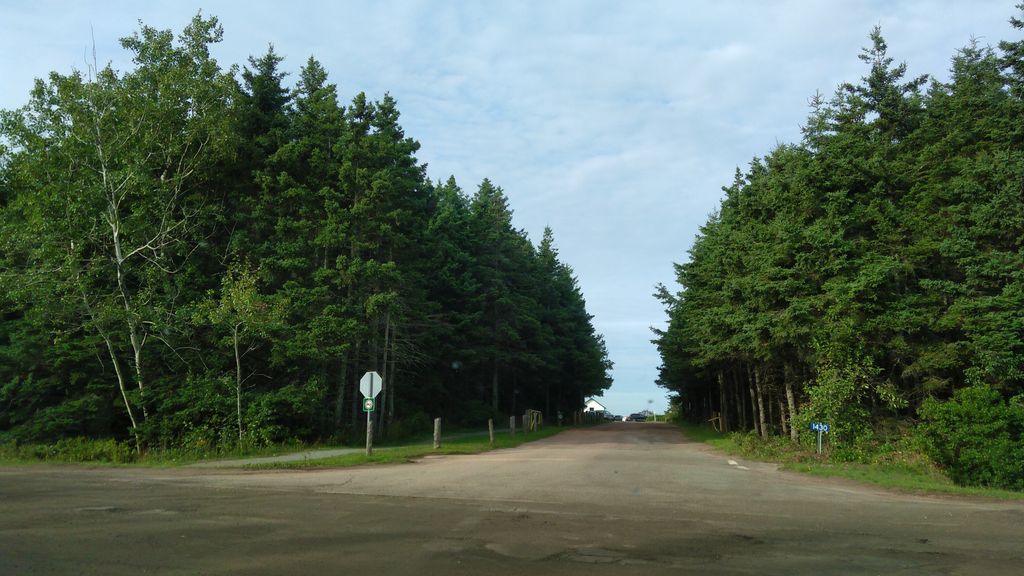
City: charlottetown